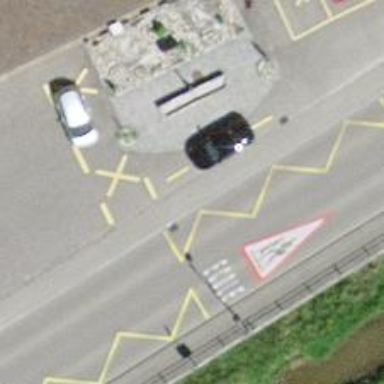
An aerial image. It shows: Bus stop with platform for public transport.